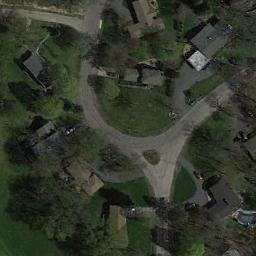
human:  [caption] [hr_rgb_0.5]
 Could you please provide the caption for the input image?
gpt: The medium residential is on the grass next to some trees and road .

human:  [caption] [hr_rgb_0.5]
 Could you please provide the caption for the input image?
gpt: There are many trees in the middle residential area .

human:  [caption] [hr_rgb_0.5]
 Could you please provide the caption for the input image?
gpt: Medium-sized houses have blue roofs .

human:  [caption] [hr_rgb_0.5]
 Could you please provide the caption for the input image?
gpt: The medium residential area has some neatly arranged houses and trees on the grass .

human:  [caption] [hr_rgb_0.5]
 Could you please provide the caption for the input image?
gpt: There are some buildings and green trees on the medium residential area .